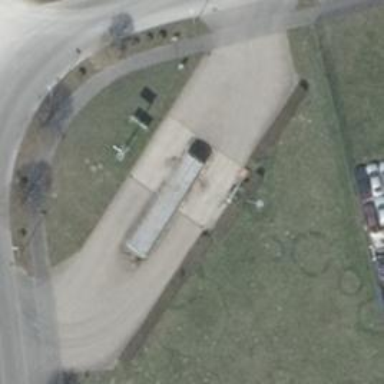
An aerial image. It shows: Fuel station.